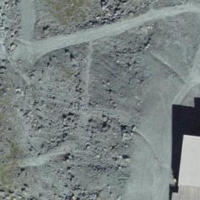
EUNIS habitat code: 48
Species observed at this site:
Montifringilla nivalis
Pyrrhocorax graculus
Corvus corax